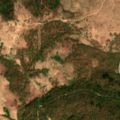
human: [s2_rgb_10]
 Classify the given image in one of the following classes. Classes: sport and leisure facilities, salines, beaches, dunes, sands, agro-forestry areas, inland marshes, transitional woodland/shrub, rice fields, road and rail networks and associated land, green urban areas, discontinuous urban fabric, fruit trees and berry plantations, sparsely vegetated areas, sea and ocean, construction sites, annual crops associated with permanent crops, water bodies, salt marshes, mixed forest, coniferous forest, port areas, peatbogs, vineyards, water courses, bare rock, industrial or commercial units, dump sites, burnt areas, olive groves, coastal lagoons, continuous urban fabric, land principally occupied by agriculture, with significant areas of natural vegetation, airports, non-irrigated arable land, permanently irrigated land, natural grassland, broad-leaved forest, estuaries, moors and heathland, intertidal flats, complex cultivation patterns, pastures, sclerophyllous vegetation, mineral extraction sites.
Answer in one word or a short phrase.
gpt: land principally occupied by agriculture, with significant areas of natural vegetation, broad-leaved forest, natural grassland, transitional woodland/shrub